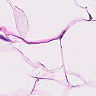
Metastatic tissue present: no